Question:
I use <URL>'? The number is vertex shown in the figure.
'''
using System;
using ClipperLib;
using Polygon = System.Collections.Generic.List<ClipperLib.IntPoint>;
using Polygons = System.Collections.Generic.List<System.Collections.Generic.List<ClipperLib.IntPoint>>;
namespace ClipperLibrary_Test
{
class Program
{
static void Main(string[] args)
{
Polygons subj = new Polygons(1);
subj.Add(new Polygon(4));
subj[0].Add(new IntPoint(0, 0));
subj[0].Add(new IntPoint(0, 70));
subj[0].Add(new IntPoint(100, 70));
subj[0].Add(new IntPoint(100, 0));
Polygons clip = new Polygons();
clip.Add(new Polygon(4));
clip[0].Add(new IntPoint(40, 0));
clip[0].Add(new IntPoint(40, 100));
clip[0].Add(new IntPoint(150, 100));
clip[0].Add(new IntPoint(150, 0));
clip.Add(new Polygon(4));
clip[1].Add(new IntPoint(-50, 0));
clip[1].Add(new IntPoint(-50, 100));
clip[1].Add(new IntPoint(60, 100));
clip[1].Add(new IntPoint(60, 0));
Polygons solution = new Polygons();
Clipper c = new Clipper();
c.AddPolygons(subj, PolyType.ptSubject);
c.AddPolygons(clip, PolyType.ptClip);
c.Execute(ClipType.ctUnion, solution, PolyFillType.pftEvenOdd, PolyFillType.pftEvenOdd);
foreach (Polygon p in solution)
{
Console.WriteLine("next ");
foreach (IntPoint pt in p)
{
Console.WriteLine("(" + pt.X + "; " + pt.Y + ")");
}
}
//Console.WriteLine("area: " + Clipper.Area(solution[0]).ToString());
Console.WriteLine(solution.Count);
Console.WriteLine("right: " + c.GetBounds().right + ": left: " + c.GetBounds().left);
}
}
}
'''
Edit:
If I change 'PolyFillType.pftEvenOdd' to 'PolyFillType.pftNonZero', it works fine. Could anyone explain how it affects the results?
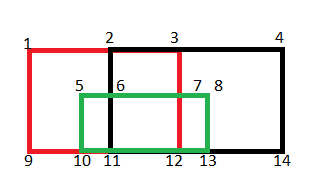
Answer: It is because you are using the 'PolyFillType.pftEvenOdd' filltype for both 'subj' and 'clip'.
The specified filltype operations are performed on both input sets respectively. In your example it does nothing on 'subj', but clears the common part of the two rectangles of 'clip', giving disjoint rectangles.
The union contains these two separate rectangles plus the subject unchanged.
Just change the filltype of 'clip' to 'PolyFillType.pftPositive' and you will get the expected result.
I used this source:
- <URL>